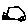
Label: car